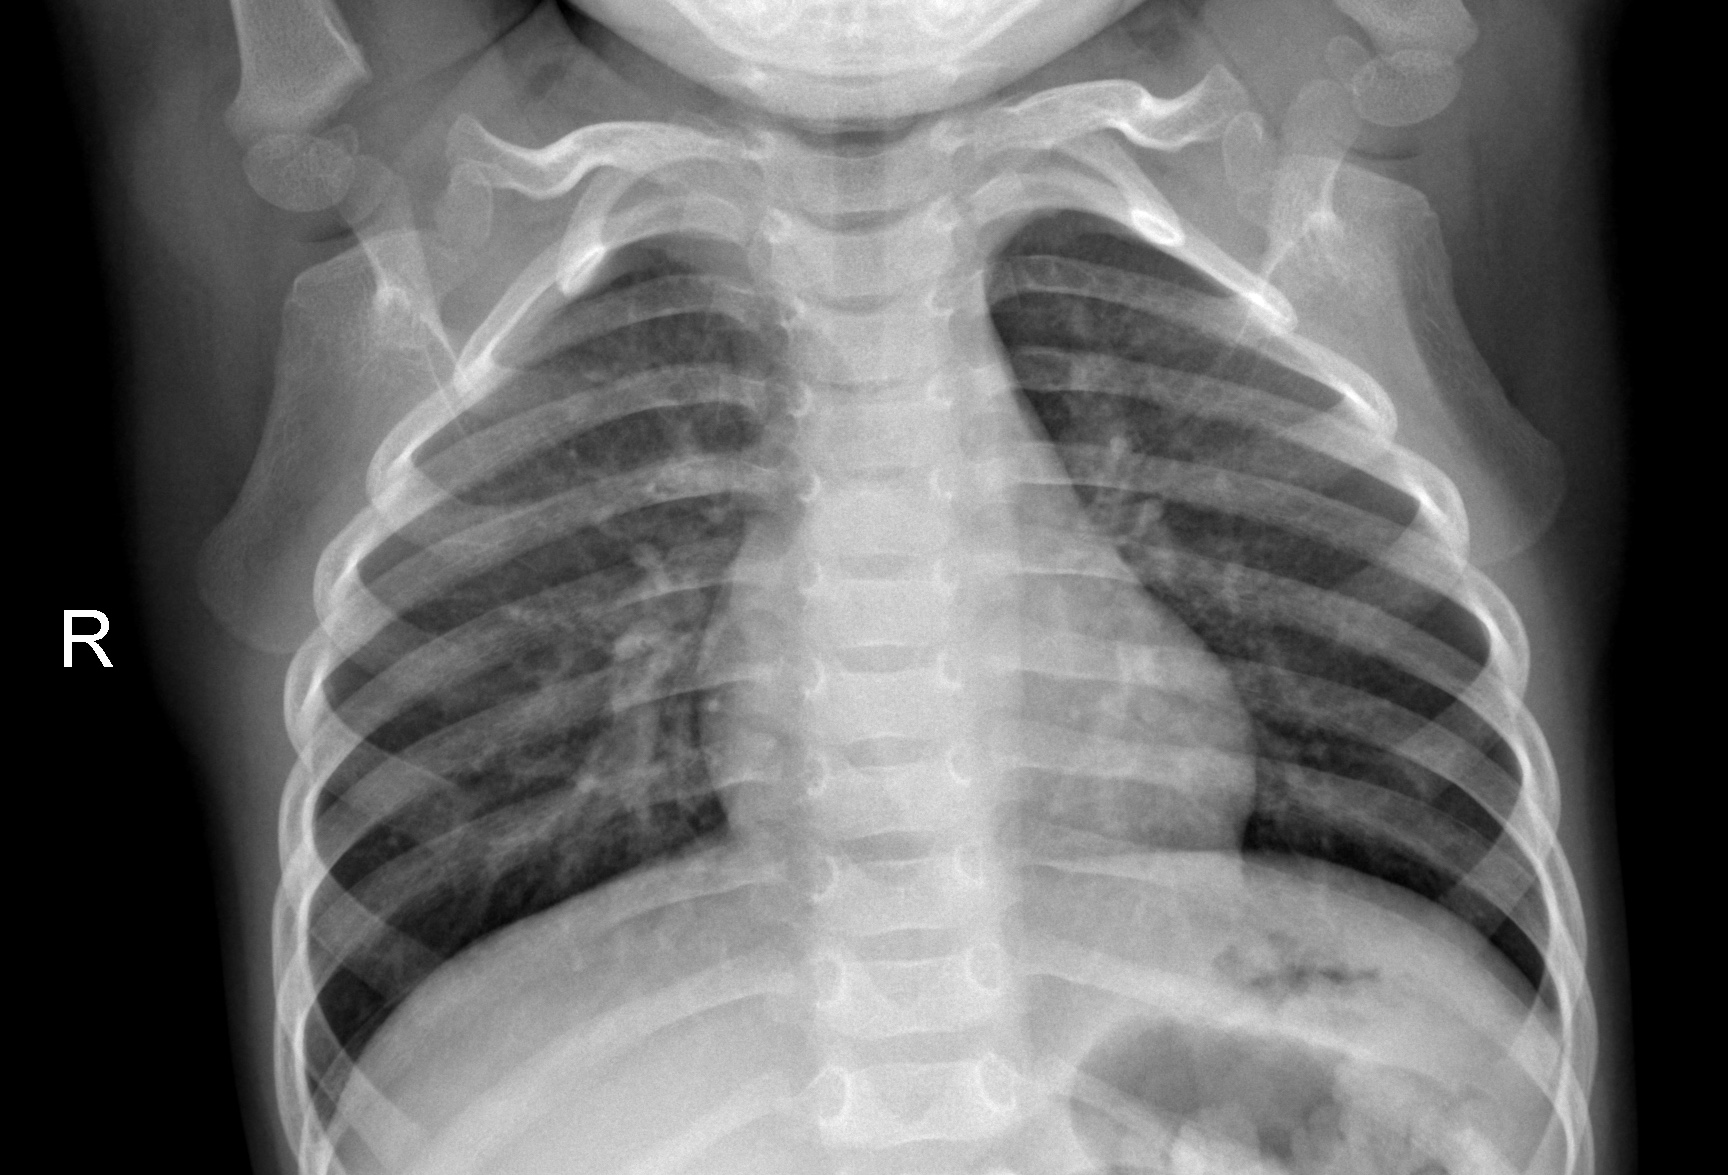
Diagnosis: NORMAL